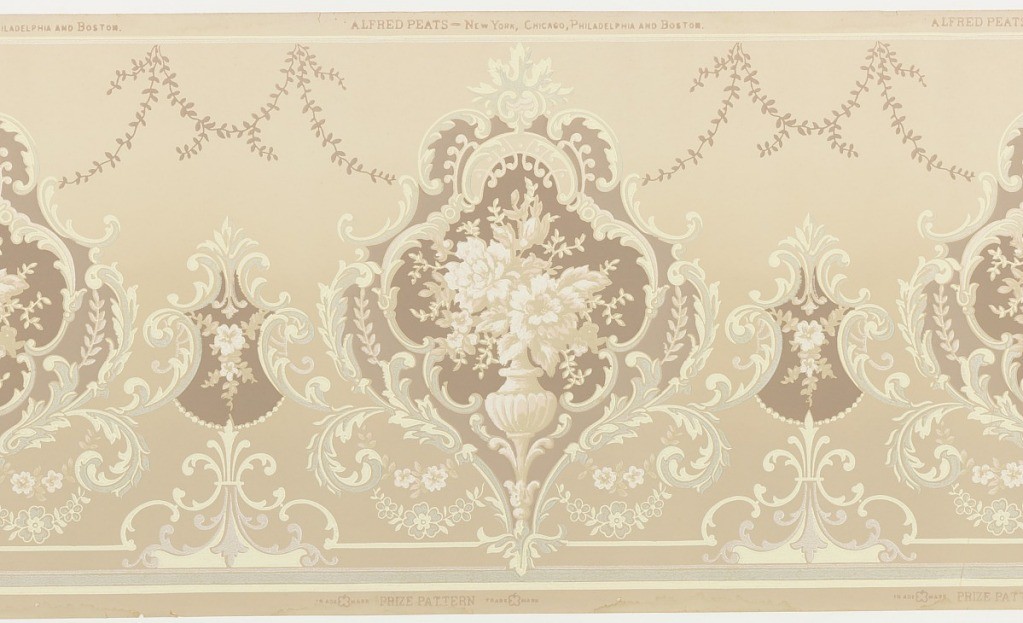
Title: Frieze
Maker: Alfred Peats Company
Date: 1905–1915
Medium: Machine-printed paper
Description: A repeating pattern of acanthus cartouches containing a vase of flowers upon a pedestal joined to complementary cartouches on a ground of beige mat becomes darker towards the base with garlands of flowers and leaves bordered between horizontal bands. Printed in beige, brown, mica, white, pink, off-white and pale green.